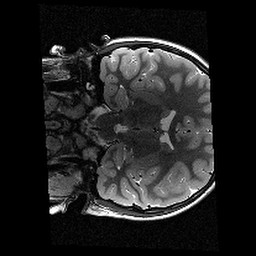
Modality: T2w
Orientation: coronal
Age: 9
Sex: female
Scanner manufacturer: siemens
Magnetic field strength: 3 T
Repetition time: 9.23 s
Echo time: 0.067 s